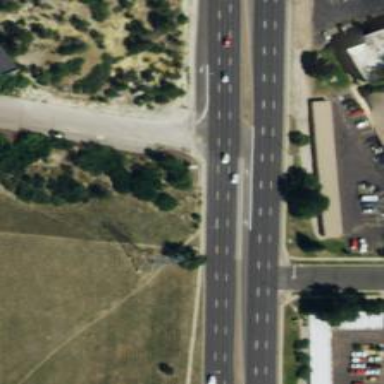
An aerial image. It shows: Primary link road with asphalt surface.